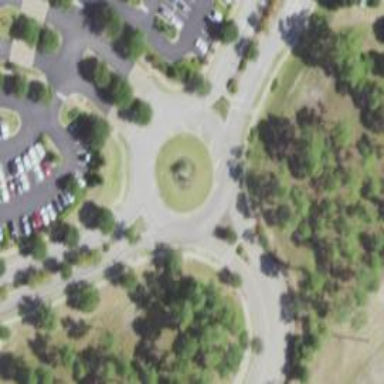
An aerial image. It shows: Roundabout on residential road.